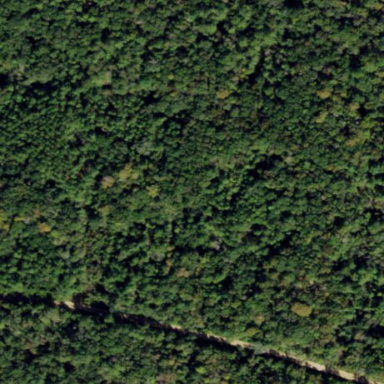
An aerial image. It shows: Forest area dominated by needle-leaved trees.